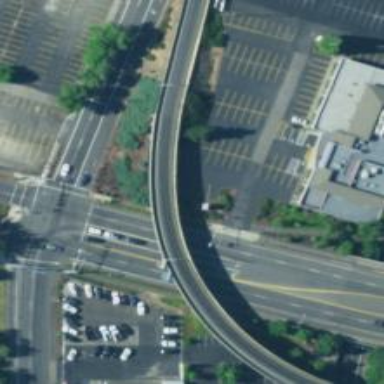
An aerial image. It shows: Asphalt surface bridge for trunk link highway.